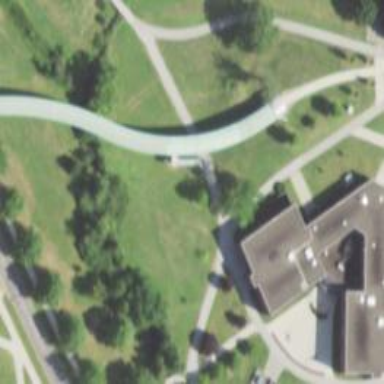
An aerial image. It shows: University building.